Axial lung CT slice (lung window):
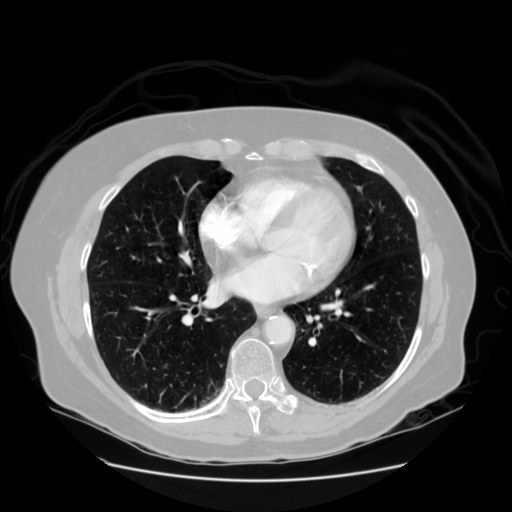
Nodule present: yes
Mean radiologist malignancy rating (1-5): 2.667